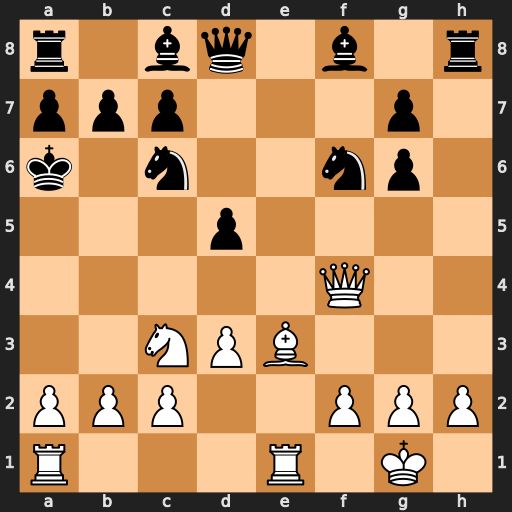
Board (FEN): r1bq1b1r/ppp3p1/k1n2np1/3p4/5Q2/2NPB3/PPP2PPP/R3R1K1
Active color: w
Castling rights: -
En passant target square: -
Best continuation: Qa4+ Na5 Qb5#